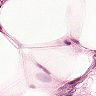
Metastatic tissue present: no